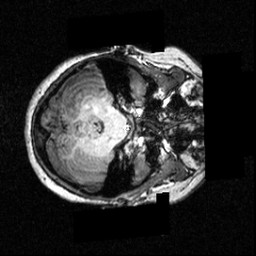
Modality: T1w
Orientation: axial
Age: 20
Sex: female
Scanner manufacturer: siemens
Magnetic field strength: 3.951 T
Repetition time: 1.5 s
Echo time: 0.00335 s